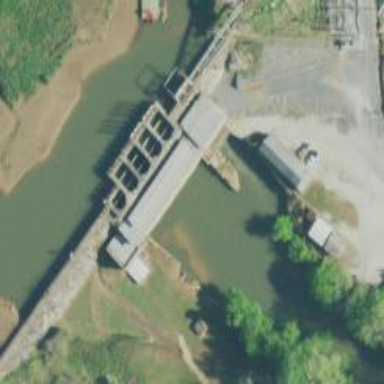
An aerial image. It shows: Hydro power generator using the water-storage method.